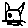
Label: cat